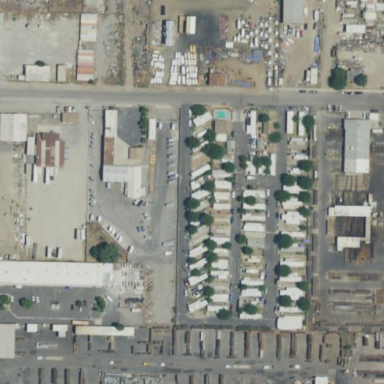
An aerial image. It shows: Residential area known as trailer park.